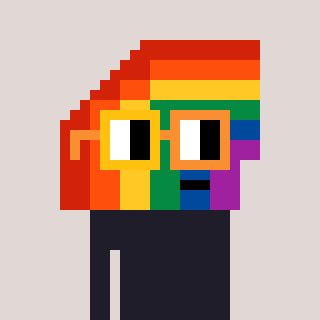
a pixel art character with square yellow and orange glasses, a rainbow-shaped head and a darkpink-colored body on a warm background